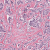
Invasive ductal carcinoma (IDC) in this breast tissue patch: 1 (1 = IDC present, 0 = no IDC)